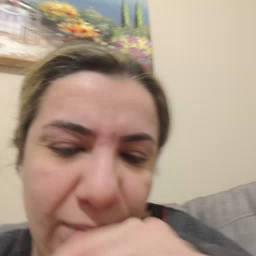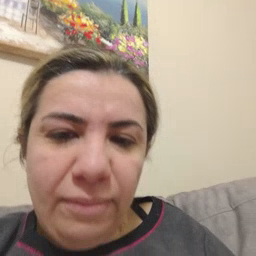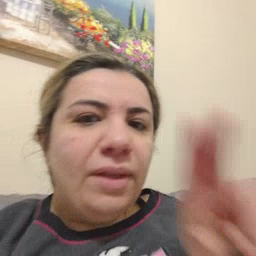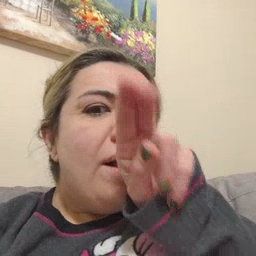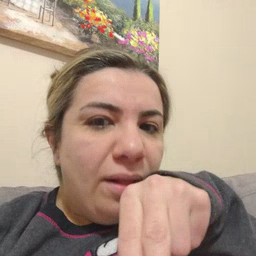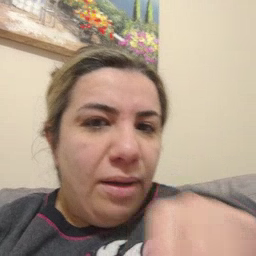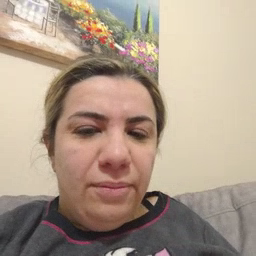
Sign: tongue